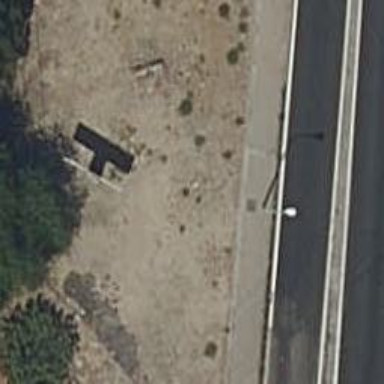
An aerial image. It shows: Sidewalk along the footway.